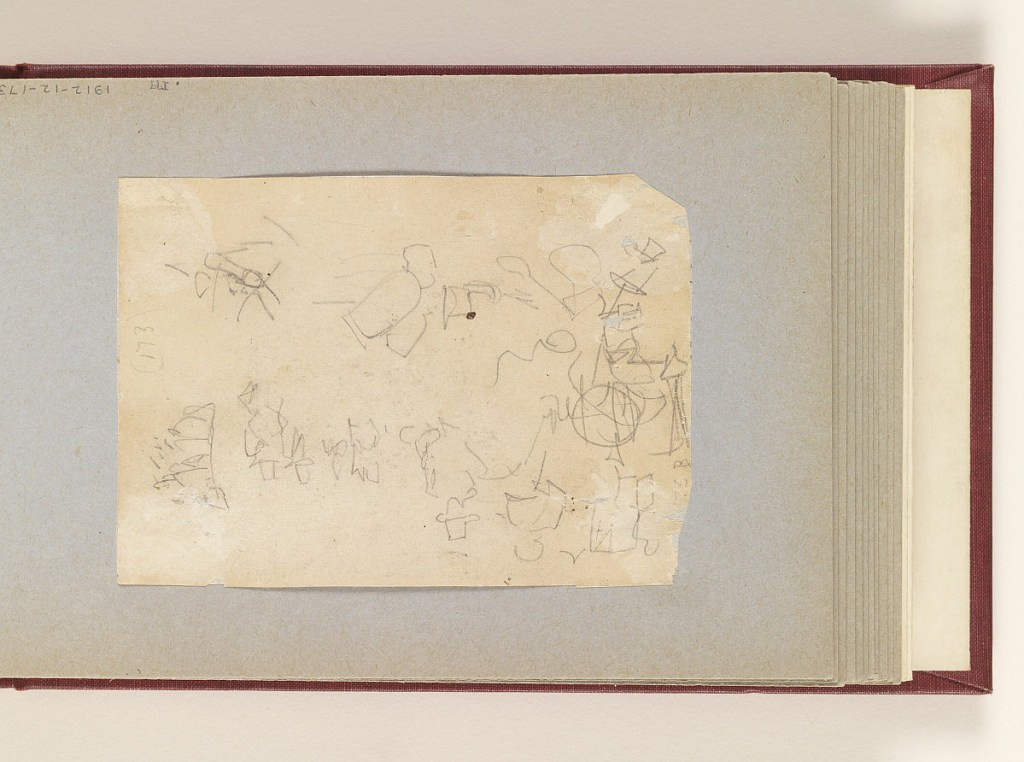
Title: Sketches, Artillery on the March
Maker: Winslow Homer, American, 1836–1910
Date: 1862
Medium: Graphite on cream colored wove paper, mounted in an album
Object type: Drawing
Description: Vertical view of slight, mostly indistinct sketches; one probably representing artillery on the march.